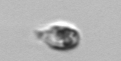
Label: Balanion